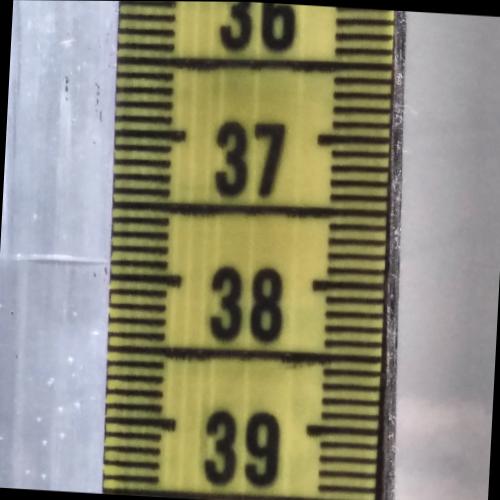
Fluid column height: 37.9 cm